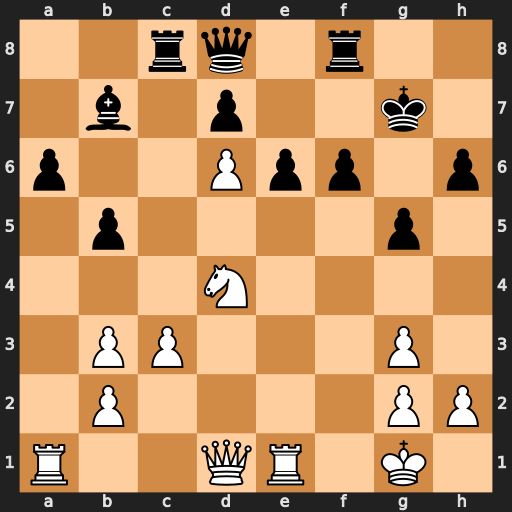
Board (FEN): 2rq1r2/1b1p2k1/p2Ppp1p/1p4p1/3N4/1PP3P1/1P4PP/R2QR1K1
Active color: w
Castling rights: -
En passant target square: -
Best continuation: Rxe6 dxe6 Nxe6+